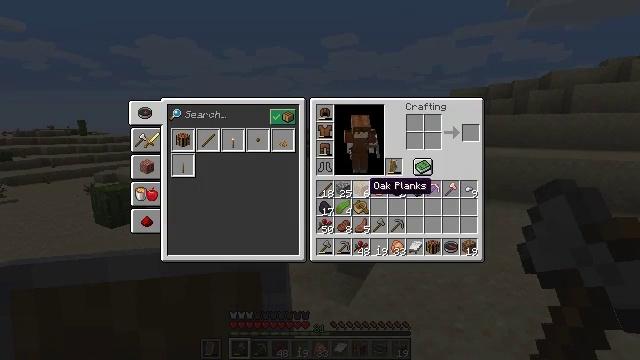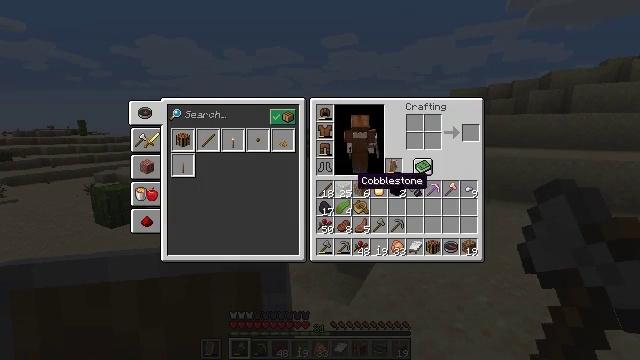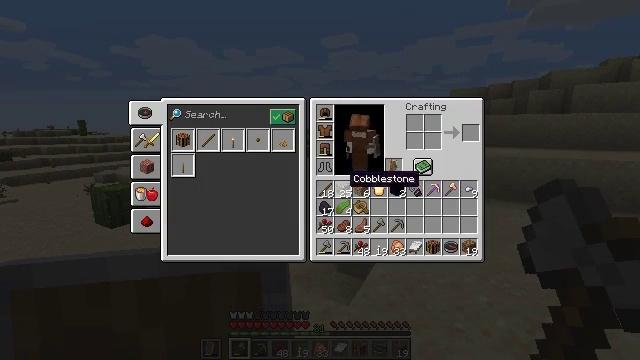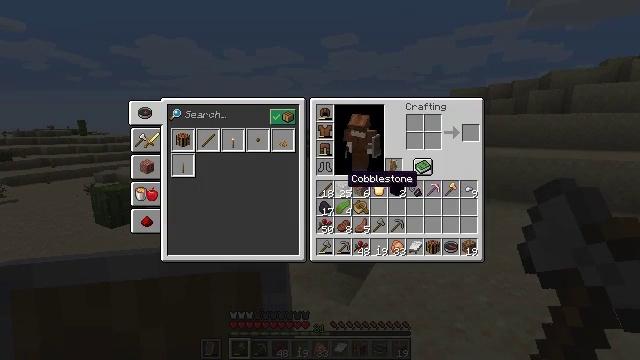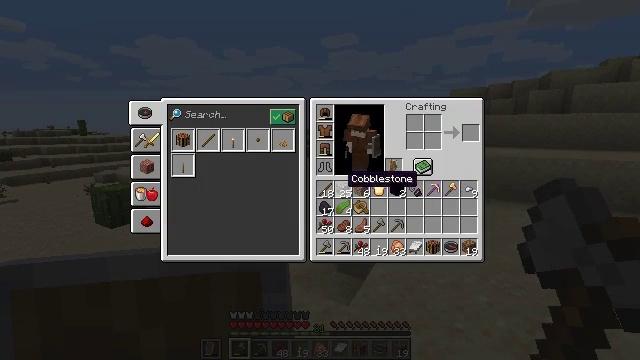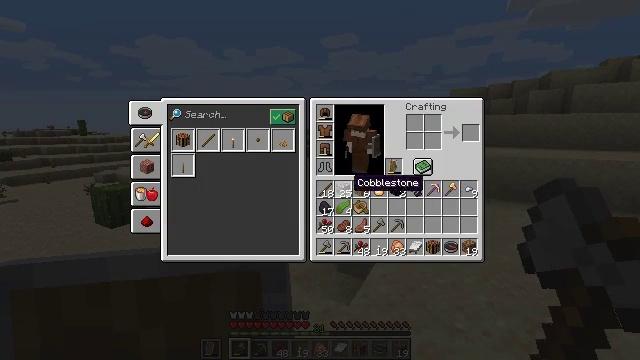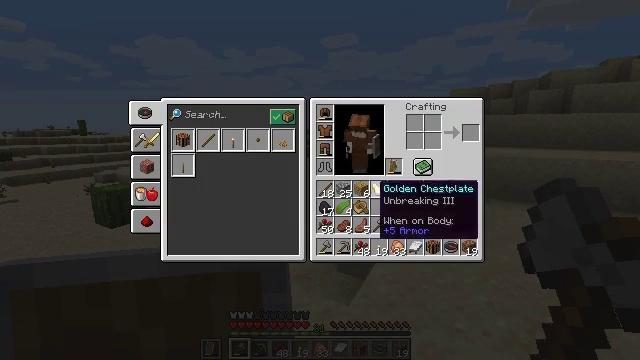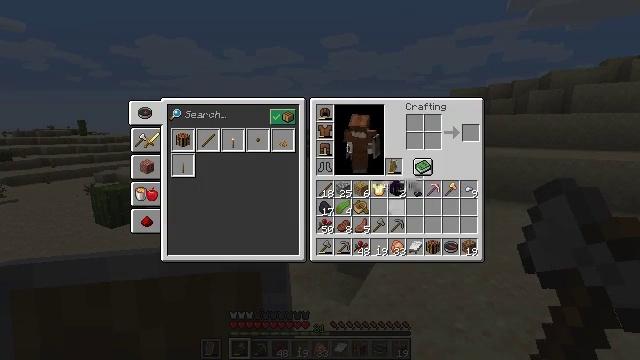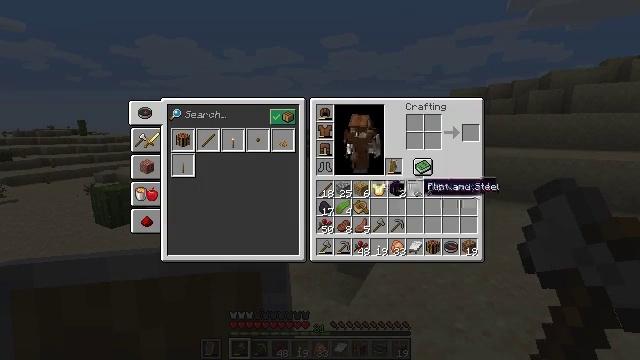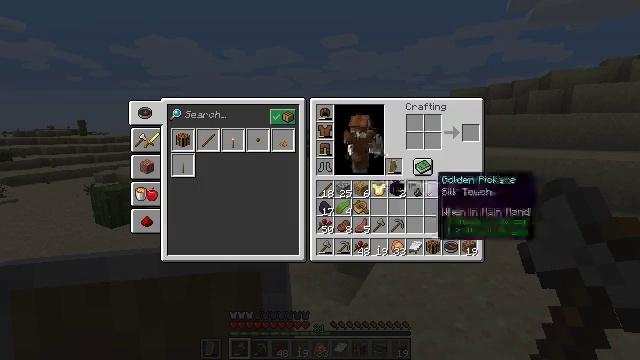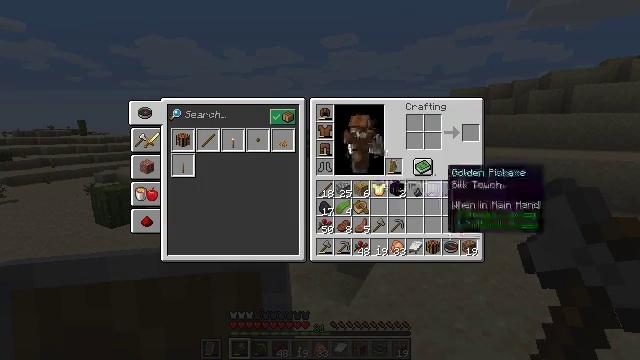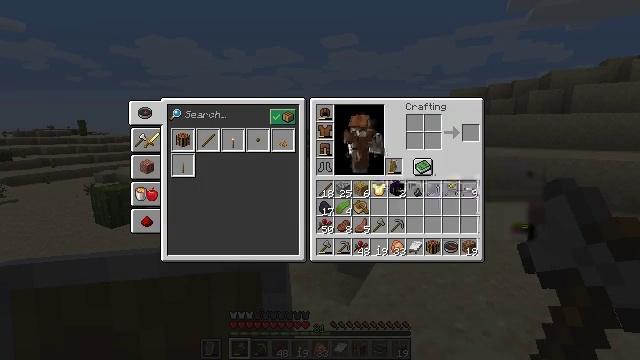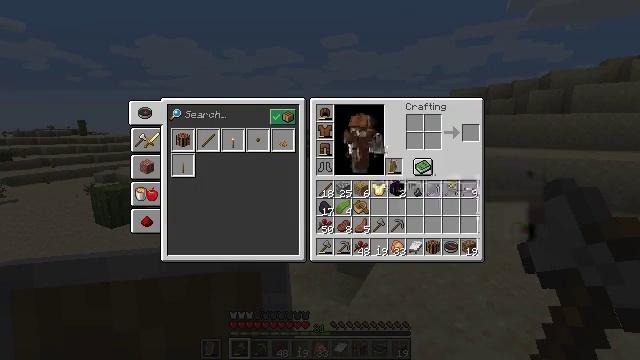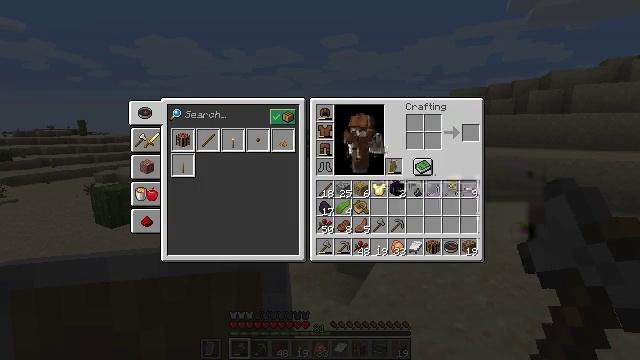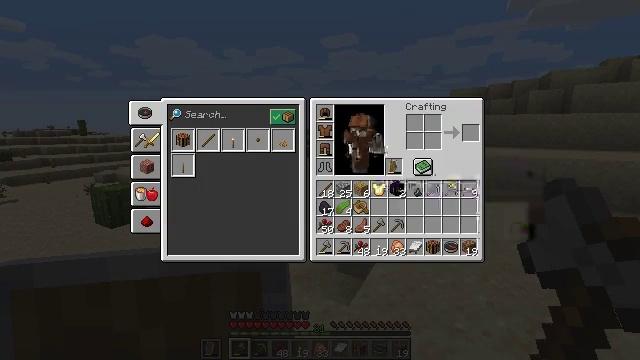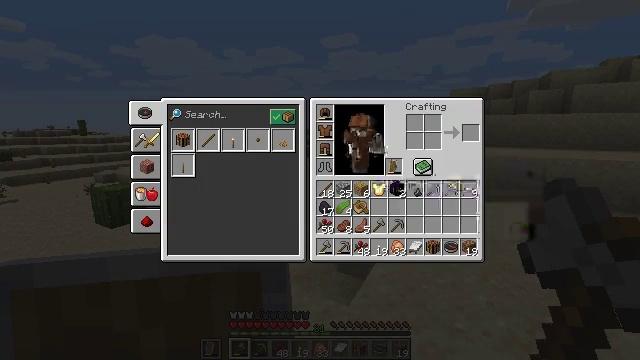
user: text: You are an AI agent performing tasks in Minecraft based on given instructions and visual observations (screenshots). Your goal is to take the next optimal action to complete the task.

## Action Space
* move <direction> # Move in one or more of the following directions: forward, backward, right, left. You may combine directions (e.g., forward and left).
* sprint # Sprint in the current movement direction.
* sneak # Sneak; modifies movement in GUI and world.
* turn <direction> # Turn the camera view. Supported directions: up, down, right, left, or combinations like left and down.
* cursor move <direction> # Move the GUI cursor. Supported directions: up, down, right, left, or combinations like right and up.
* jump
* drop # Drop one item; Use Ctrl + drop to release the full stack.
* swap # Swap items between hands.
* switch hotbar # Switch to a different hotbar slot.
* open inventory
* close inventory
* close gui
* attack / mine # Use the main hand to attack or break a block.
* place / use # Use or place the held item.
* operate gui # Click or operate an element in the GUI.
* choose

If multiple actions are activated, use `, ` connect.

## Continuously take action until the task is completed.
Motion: motion action
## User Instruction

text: Dig up some sand.
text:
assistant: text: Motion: cursor move left
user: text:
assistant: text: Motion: cursor move left
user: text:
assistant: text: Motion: no_op
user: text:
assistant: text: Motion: no_op
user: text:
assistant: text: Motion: no_op
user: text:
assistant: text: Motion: cursor move right
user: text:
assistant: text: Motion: cursor move right
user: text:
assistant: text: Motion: cursor move right
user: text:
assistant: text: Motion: cursor move right and up
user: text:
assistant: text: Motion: cursor move right and up
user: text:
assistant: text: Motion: cursor move right
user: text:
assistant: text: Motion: no_op
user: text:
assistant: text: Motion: no_op
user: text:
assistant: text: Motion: no_op
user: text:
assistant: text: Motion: no_op
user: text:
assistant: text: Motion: no_op
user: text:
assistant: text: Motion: no_op
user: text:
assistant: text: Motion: no_op
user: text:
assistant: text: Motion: no_op
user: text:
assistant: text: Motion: no_op
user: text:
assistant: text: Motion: no_op
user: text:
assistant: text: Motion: cursor move down
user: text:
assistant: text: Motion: cursor move down
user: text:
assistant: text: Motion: no_op
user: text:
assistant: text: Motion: no_op
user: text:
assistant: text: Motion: no_op
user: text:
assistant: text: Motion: cursor move left
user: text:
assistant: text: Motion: cursor move left and up
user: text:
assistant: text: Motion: cursor move left
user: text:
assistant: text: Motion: no_op